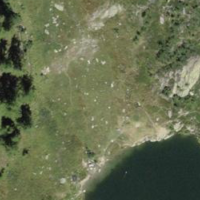
EUNIS habitat code: 23
Species observed at this site:
Pseudochorthippus parallelus
Parnassius apollo